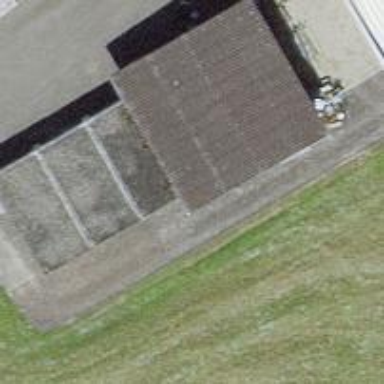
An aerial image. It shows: View of roof of building.